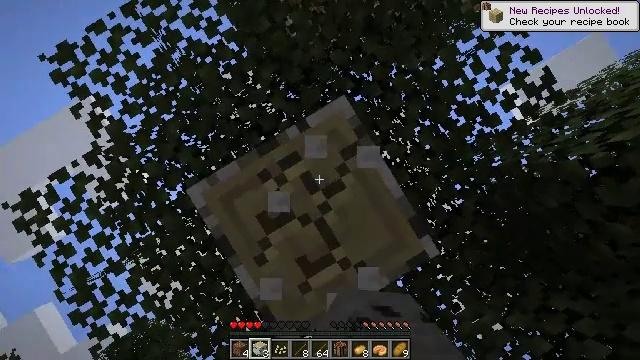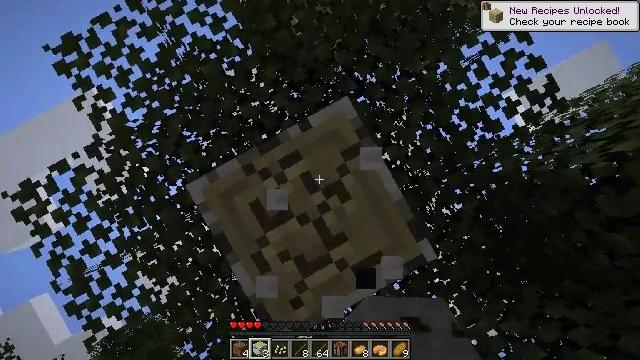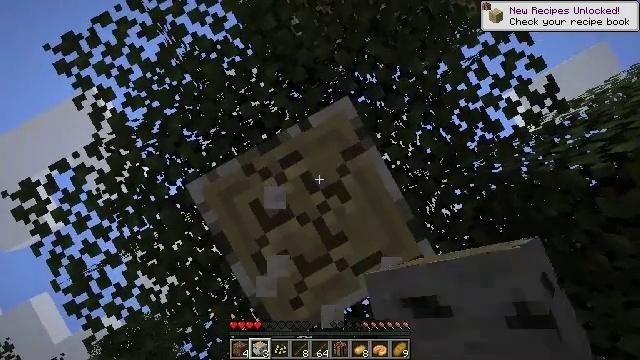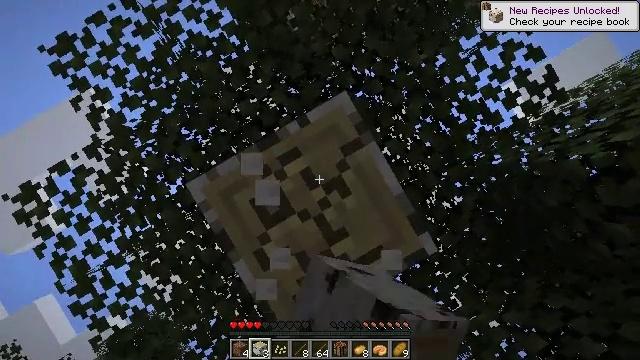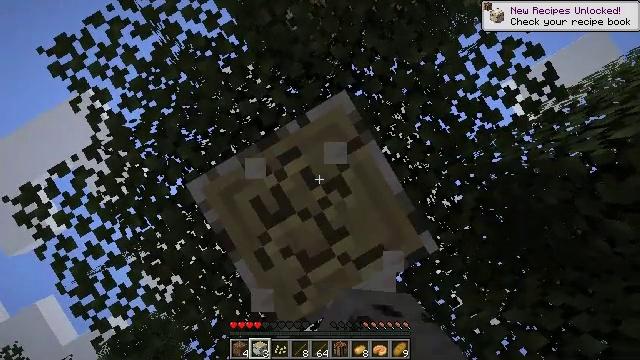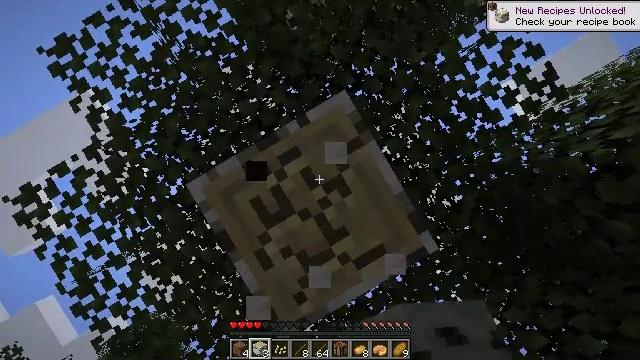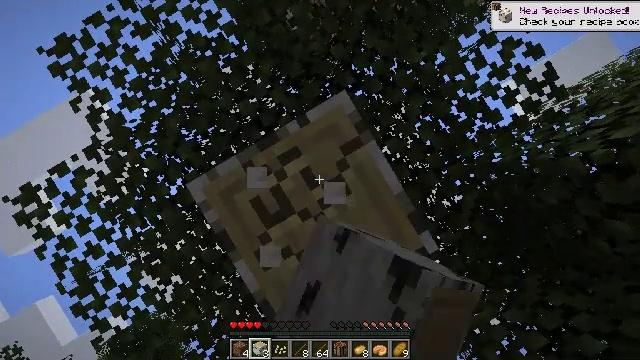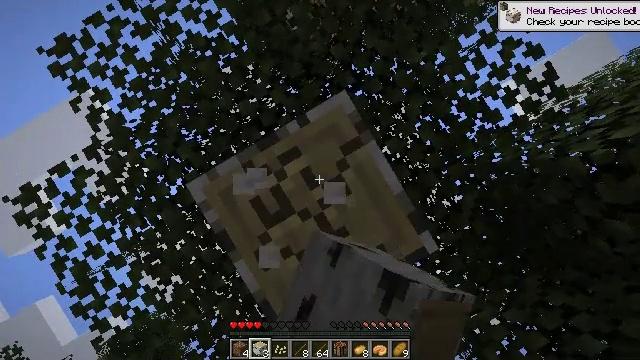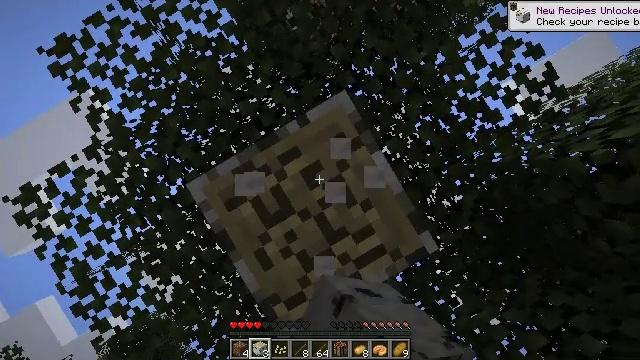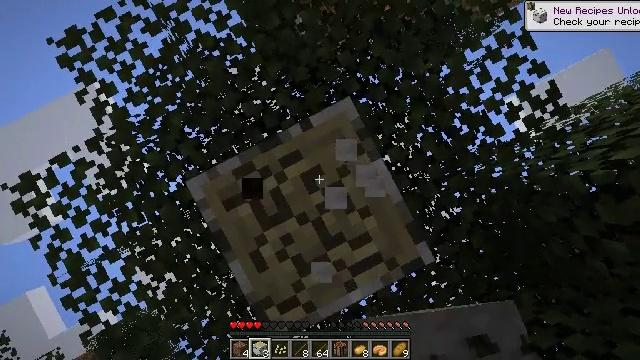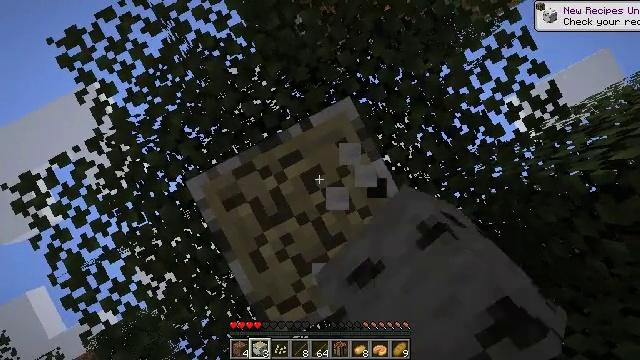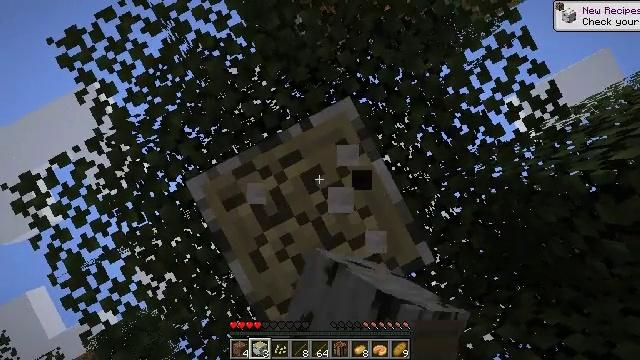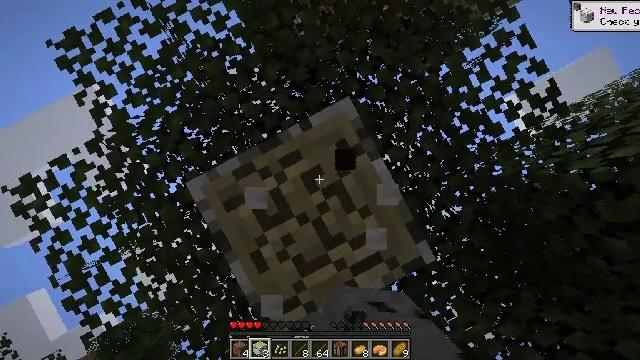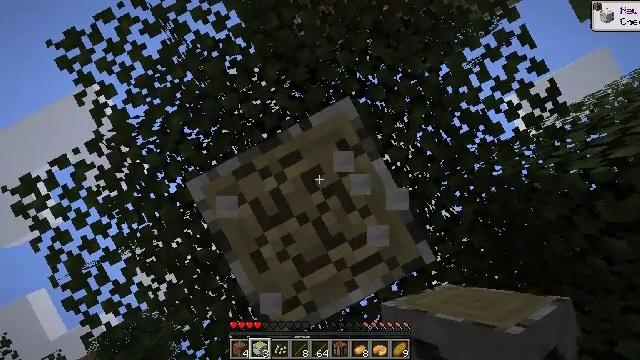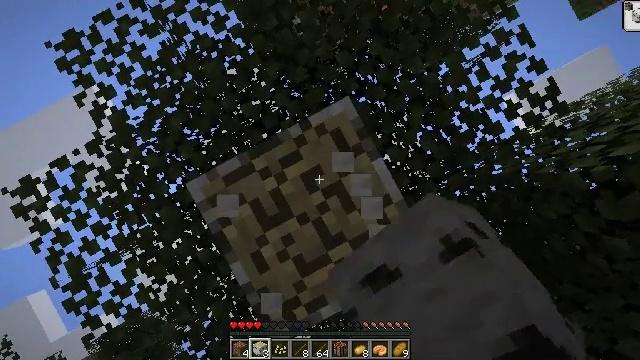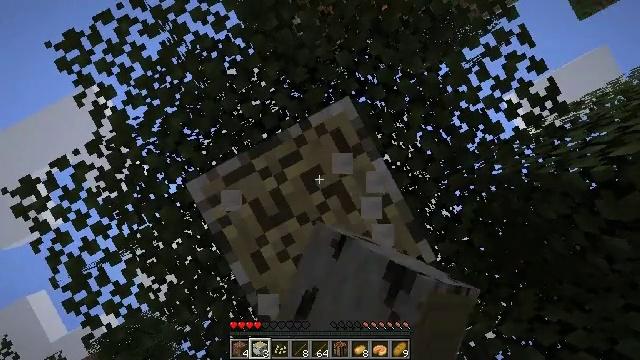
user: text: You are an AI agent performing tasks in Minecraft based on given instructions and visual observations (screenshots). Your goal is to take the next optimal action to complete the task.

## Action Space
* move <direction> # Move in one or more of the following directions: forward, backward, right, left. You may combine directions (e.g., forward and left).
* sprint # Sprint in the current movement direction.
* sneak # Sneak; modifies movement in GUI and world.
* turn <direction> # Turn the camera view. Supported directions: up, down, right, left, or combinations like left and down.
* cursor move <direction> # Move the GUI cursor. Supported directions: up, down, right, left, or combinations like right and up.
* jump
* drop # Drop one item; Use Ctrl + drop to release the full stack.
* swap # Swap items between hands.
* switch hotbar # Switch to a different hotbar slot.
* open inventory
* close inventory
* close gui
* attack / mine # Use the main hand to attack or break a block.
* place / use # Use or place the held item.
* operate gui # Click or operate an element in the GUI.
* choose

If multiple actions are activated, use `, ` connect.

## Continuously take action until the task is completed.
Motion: motion action
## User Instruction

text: Use your axe to get birch logs.
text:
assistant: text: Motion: turn right, attack / mine
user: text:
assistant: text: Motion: attack / mine
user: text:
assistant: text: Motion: turn left, attack / mine
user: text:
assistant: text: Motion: attack / mine
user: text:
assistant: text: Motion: attack / mine
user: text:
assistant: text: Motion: attack / mine
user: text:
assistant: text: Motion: attack / mine
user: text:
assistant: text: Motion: attack / mine
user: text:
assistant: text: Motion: turn right and up, attack / mine
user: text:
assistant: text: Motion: attack / mine
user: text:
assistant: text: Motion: attack / mine
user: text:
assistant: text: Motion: attack / mine
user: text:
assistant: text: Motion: attack / mine
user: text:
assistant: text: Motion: attack / mine
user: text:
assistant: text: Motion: attack / mine
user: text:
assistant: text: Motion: attack / mine
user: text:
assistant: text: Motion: turn right, attack / mine
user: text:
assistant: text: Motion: turn right, attack / mine
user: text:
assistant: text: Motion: turn right, attack / mine
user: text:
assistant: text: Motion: turn right and down, attack / mine
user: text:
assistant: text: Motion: turn left and down, attack / mine
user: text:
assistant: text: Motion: attack / mine
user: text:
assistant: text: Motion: attack / mine
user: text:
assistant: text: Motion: attack / mine
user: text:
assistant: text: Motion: attack / mine
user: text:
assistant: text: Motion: attack / mine
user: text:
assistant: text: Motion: attack / mine
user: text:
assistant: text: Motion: attack / mine
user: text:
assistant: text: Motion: attack / mine
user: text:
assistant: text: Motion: attack / mine